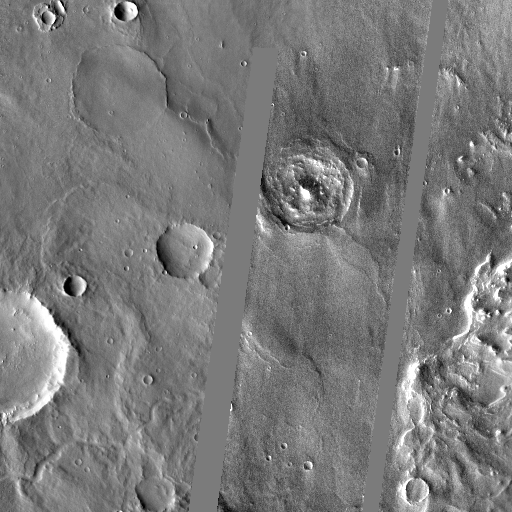
Crater classes present: Background, Other, Layered, Buried, Secondary